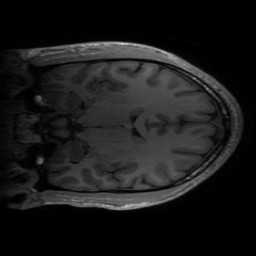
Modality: T1w
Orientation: coronal
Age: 28
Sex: female
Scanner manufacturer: ge
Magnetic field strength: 3 T
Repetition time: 0.00724 s
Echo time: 0.0027 s